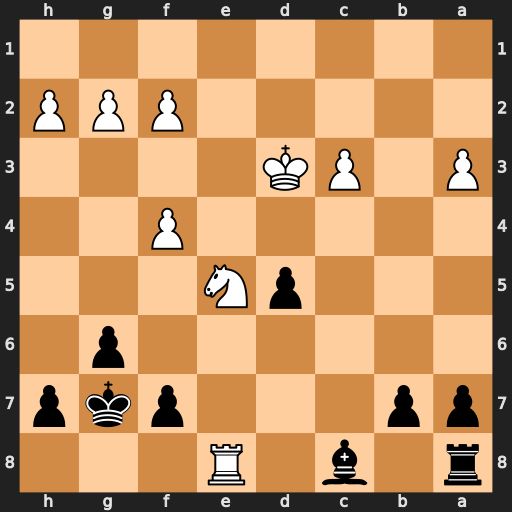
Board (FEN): r1b1R3/pp3pkp/6p1/3pN3/5P2/P1PK4/5PPP/8
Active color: b
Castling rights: -
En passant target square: -
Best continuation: Bf5+ Kd2 Rxe8